【题型】解答题　【知识点】解析几何　【难度】medium
设有椭圆方程$\Gamma$:$\frac{x^2}{a^2}+\frac{y^2}{b^2}=1(a>b>0)$，直线$l$:$x+y-4\sqrt{2}=0$，$\Gamma$下端点为$A$，$M$在$l$上，左、右焦点分别为$F_1(-\sqrt{2}，0)$、$F_2(\sqrt{2}，0)$．

(1) $a=2$，$AM$中点在$x$轴上，求点$M$的坐标；

(2) 直线$l$与$y$轴交于$B$，直线$AM$经过焦点$F_2$，在$\triangle ABM$中有一内角余弦值为$\frac{3}{5}$，求$b$；

(3) 在椭圆$\Gamma$上存在一点$P$到$l$距离为$d$，使$|PF_1|+|PF_2|+d=6$，随$a$的变化，求$d$的最小值．

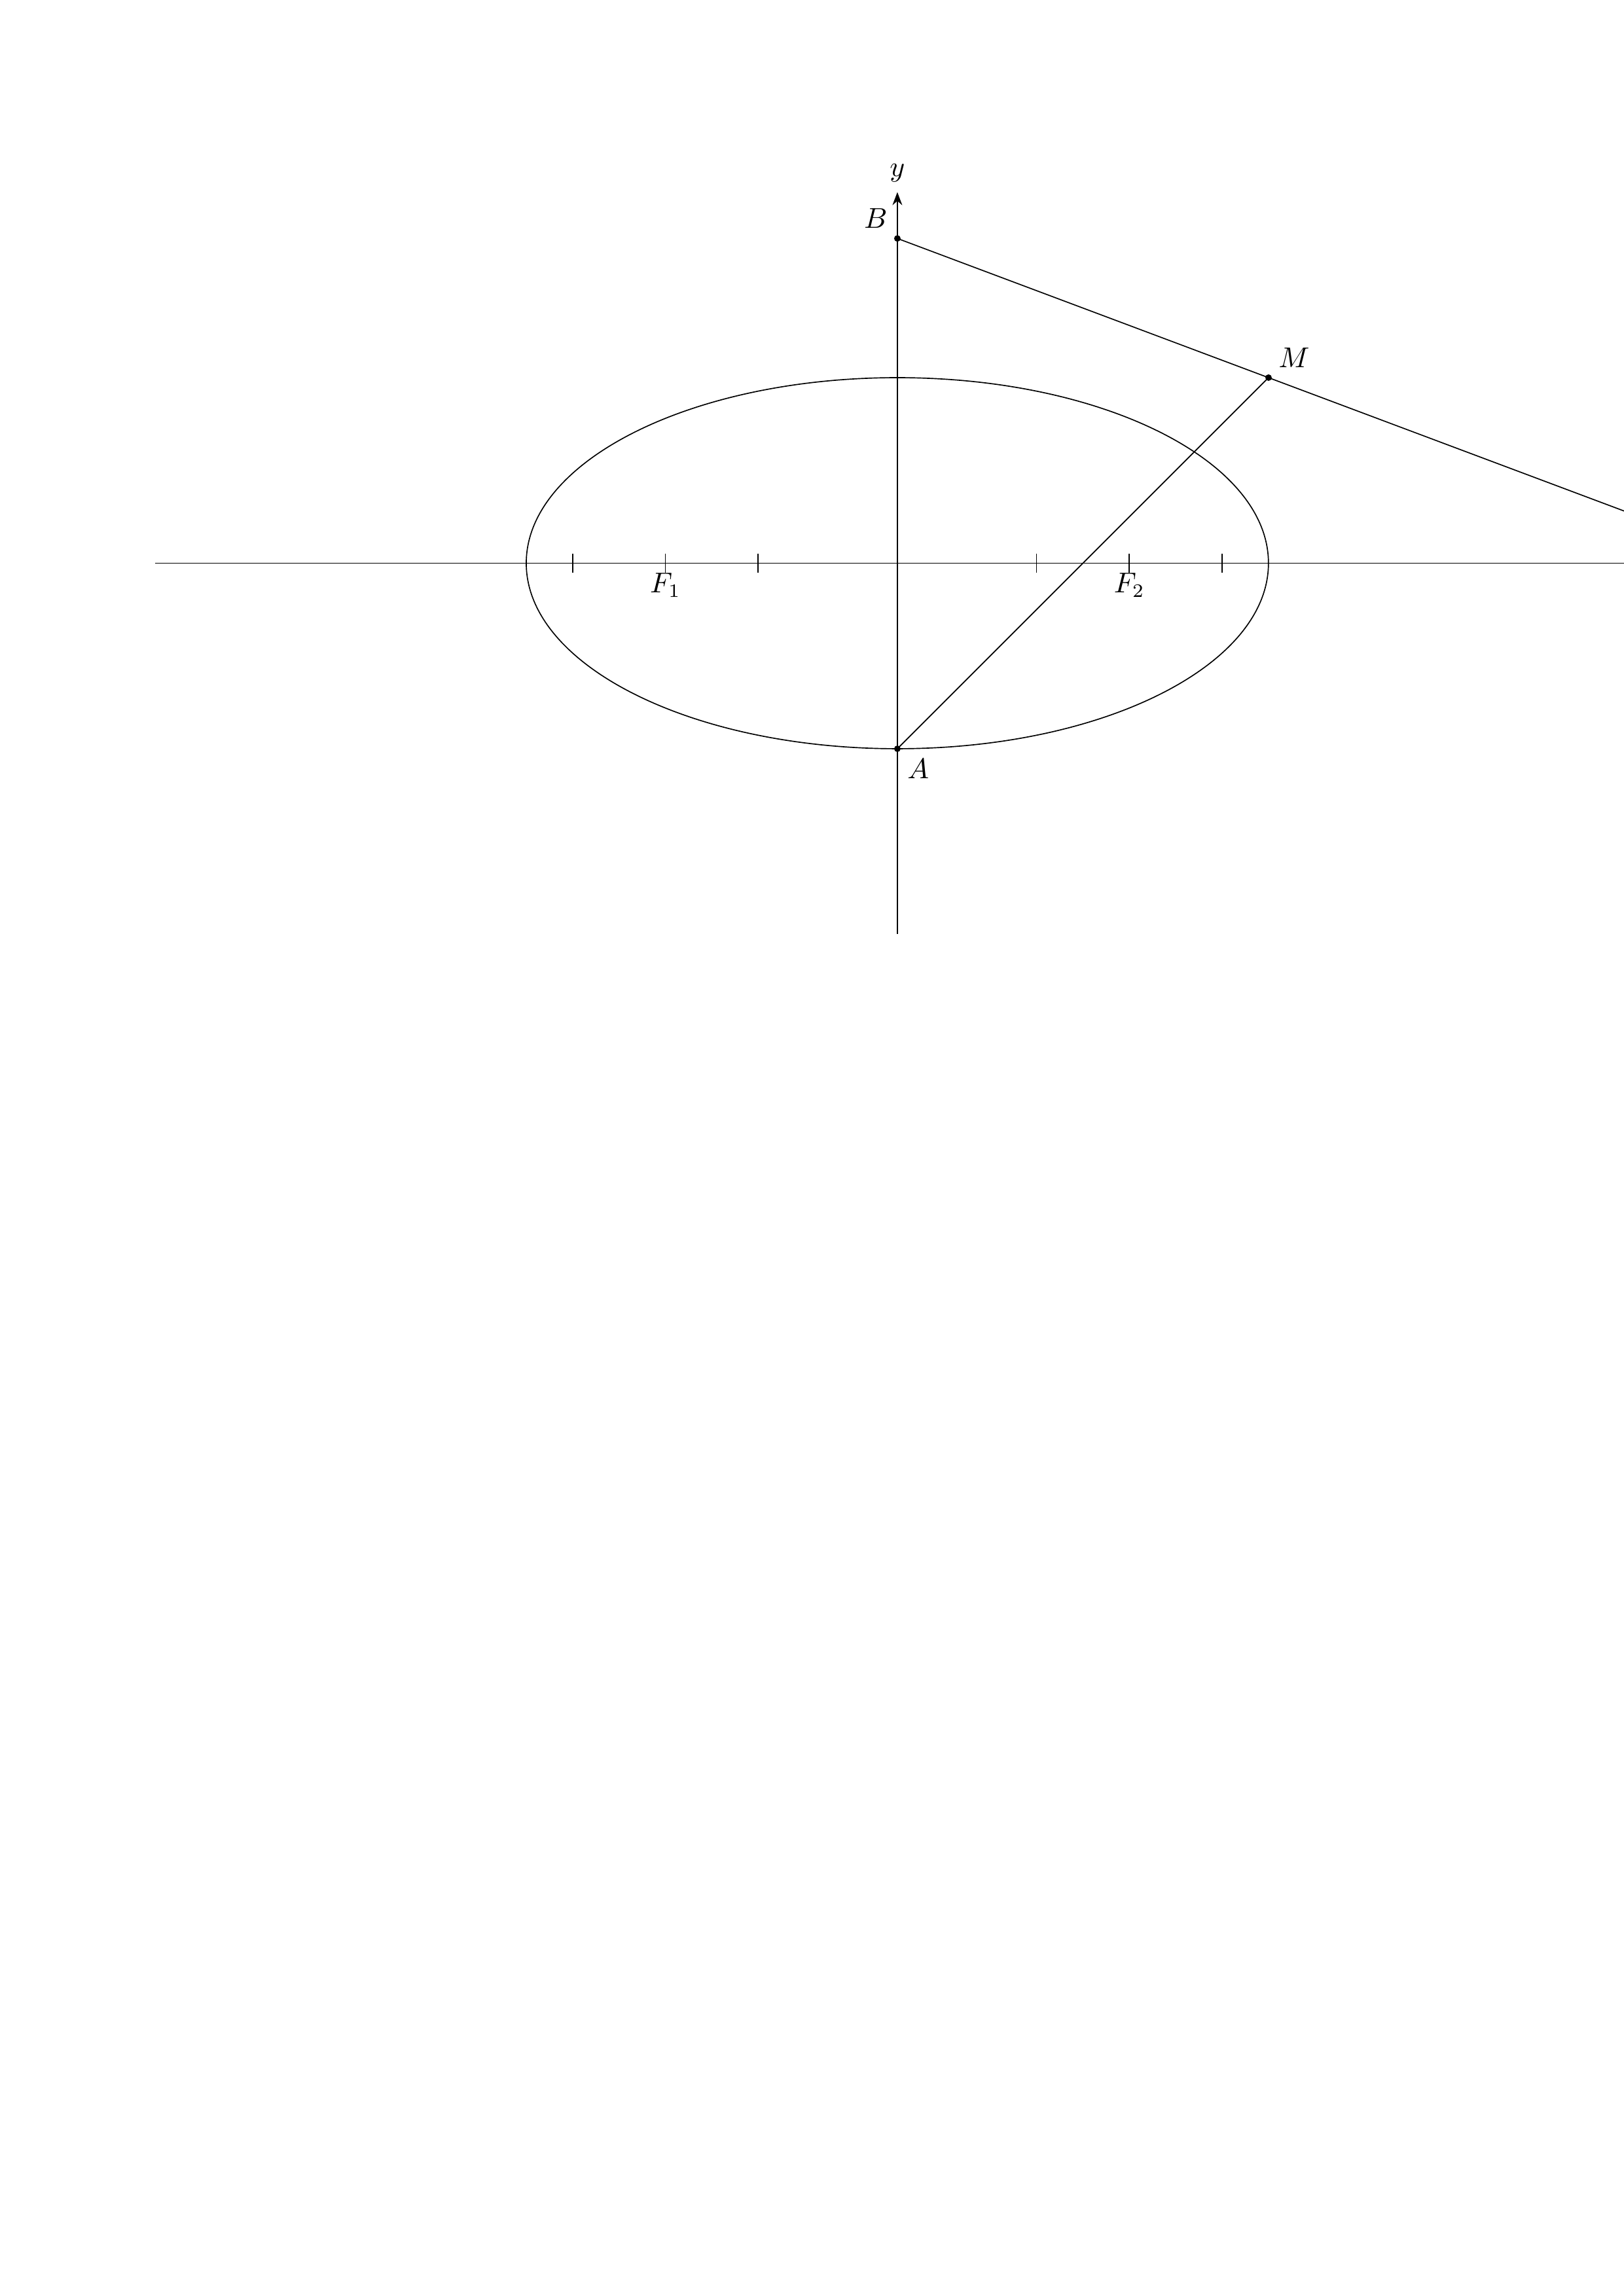
【解答】
【分析】(1) 由题意可得椭圆方程为$\frac{x^2}{4}+\frac{y^2}{2}=1$，从而确定$M$点的纵坐标，进一步可得点$M$的坐标；

(2) 由直线方程可知$B(0,4\sqrt{2})$，分类讨论$\cos\angle BAM=\frac{3}{5}$和$\cos\angle BMA=\frac{3}{5}$两种情况确定$b$的值即可；

(3) 设$P(a\cos\theta,b\sin\theta)$，利用点到直线距离公式和椭圆的定义可得$\frac{|a\cos\theta+b\sin\theta-4\sqrt{2}|}{\sqrt{2}}=6-2a$，进一步整理计算，结合三角函数的有界性求得$1\leqslant a\leqslant\frac{5}{3}$即可确定$d$的最小值．

【解答】解：(1) 由题意可得$a=2$，$b=c=\sqrt{2}$，

$\Gamma$:$\frac{x^2}{4}+\frac{y^2}{2}=1$，$A(0,-\sqrt{2})$，

$\because AM$的中点在$x$轴上，

$\therefore M$的纵坐标为$\sqrt{2}$，

代入$x+y-4\sqrt{2}=0$得$M(3\sqrt{2},\sqrt{2})$．

(2) 由直线方程可知$B(0,4\sqrt{2})$，

①若$\cos\angle BAM=\frac{3}{5}$，则$\tan\angle BAM=\frac{4}{3}$，即$\tan\angle OAF_2=\frac{4}{3}$，

$\therefore OA=\frac{3}{4}OF_2=\frac{3}{4}\sqrt{2}$，
$\therefore b=\frac{3}{4}\sqrt{2}$．

②若$\cos\angle BMA=\frac{3}{5}$，则$\sin\angle BMA=\frac{4}{5}$，

$\because \angle MBA=\frac{\pi}{4}$，$\therefore \cos(\angle MBA+\angle AMB)=\frac{\sqrt{2}}{2}\times\frac{3}{5}-\frac{\sqrt{2}}{2}\times\frac{4}{5}=-\frac{\sqrt{2}}{10}$，

$\therefore \cos\angle BAM=\frac{\sqrt{2}}{10}$，$\therefore \tan\angle BAM=7$．

即$\tan\angle OAF_2=7$，$\therefore OA=\frac{\sqrt{2}}{7}$，$\therefore b=\frac{\sqrt{2}}{7}$，

综上$b=\frac{3}{4}\sqrt{2}$或$\frac{\sqrt{2}}{7}$．

(3) 设$P(a\cos\theta,b\sin\theta)$，

由点到直线距离公式可得$\frac{|a\cos\theta+b\sin\theta-4\sqrt{2}|}{\sqrt{2}}=6-2a$，

很明显椭圆在直线的左下方，则$-\frac{a\cos\theta+b\sin\theta-4\sqrt{2}}{\sqrt{2}}=6-2a$，

即$4\sqrt{2}-\sqrt{a^2+b^2}\sin(\theta+\varphi)=6\sqrt{2}-2\sqrt{2}a$，

$\because a^2=b^2+2$，$\therefore \sqrt{2a^2-2}\sin(\theta+\varphi)=2\sqrt{2}a-2\sqrt{2}$，

据此可得$\sqrt{a^2-1}\sin(\theta+\varphi)=2a-2$，$|\sin(\theta+\varphi)|=\frac{|2a-2|}{\sqrt{a^2-1}}\leqslant1$，

整理可得$(a-1)(3a-5)\leqslant0$，即$1\leqslant a\leqslant\frac{5}{3}$，

从而$d=6-2a\geqslant6-2\times\frac{5}{3}=\frac{8}{3}$．

即$d$的最小值为$\frac{8}{3}$．

【点评】本题主要考查椭圆方程的求解，点到直线距离公式及其应用，椭圆中的最值与范围问题等知识，属于中等题．